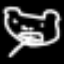
Label: frog